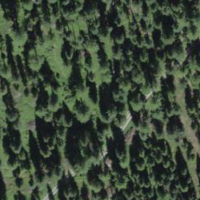
EUNIS habitat code: 43
Species observed at this site:
Vaccinium myrtillus